Question: I have a string array in strings.xml, in the values I need to have shutter speeds.
For example:
> 3"2
or
> 0"8
I try to enter the data in the xml, but that does not work. Alternatively; when I enter the value in the graphical interface of the strings.xml file, it places the data as

Which does not display when I place the array in a spinner later on.
Basically, I would like to know how to display a single quotation mark in a string of a string array and have it display in a spinner later on.
Thanks for any help, have a nice day.
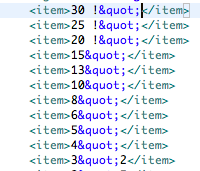
Answer: Try:
'''
3"2
'''
and
'''
0"8
'''
Check out <URL> on the official docs.